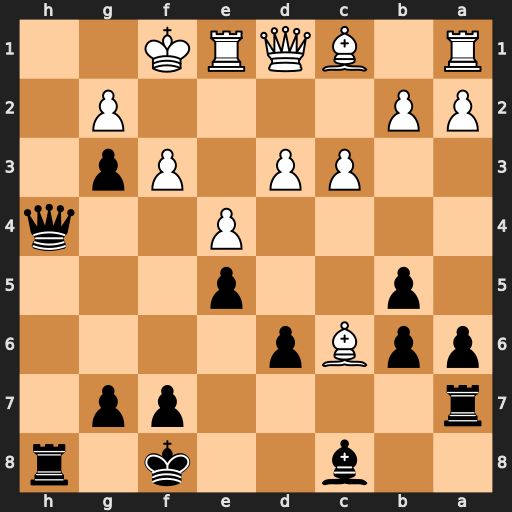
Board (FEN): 2b2k1r/r4pp1/ppBp4/1p2p3/4P2q/2PP1Pp1/PP4P1/R1BQRK2
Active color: b
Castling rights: -
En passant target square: -
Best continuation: Qh1+ Ke2 Qxg2+ Ke3 Qf2#